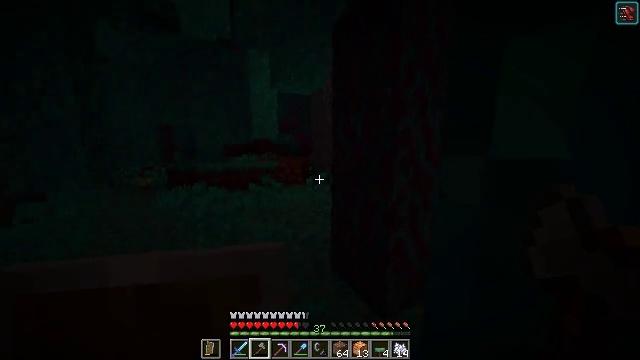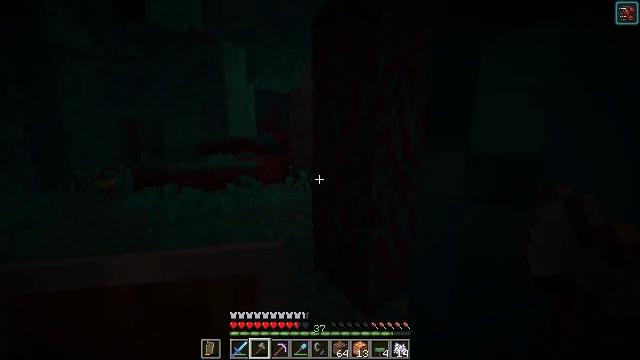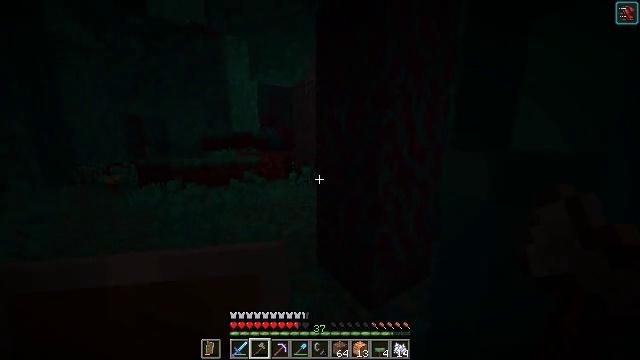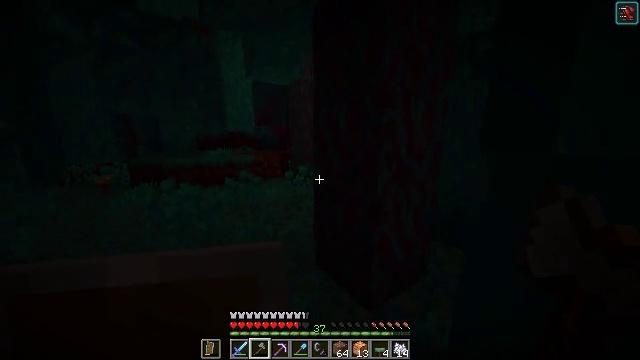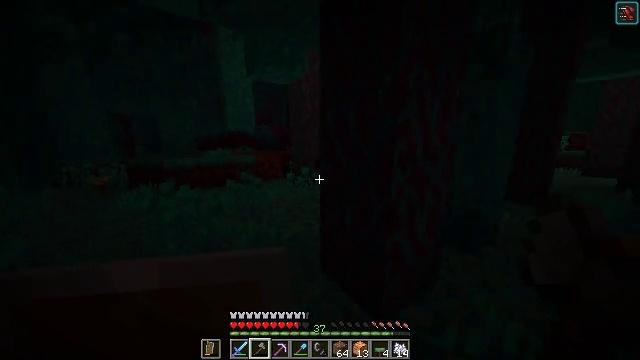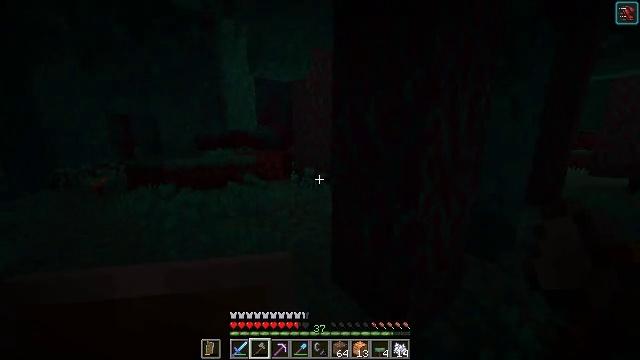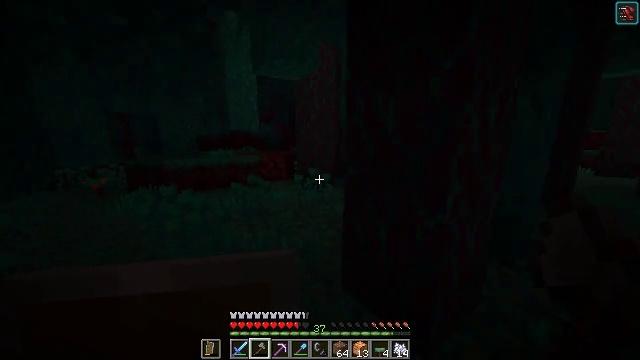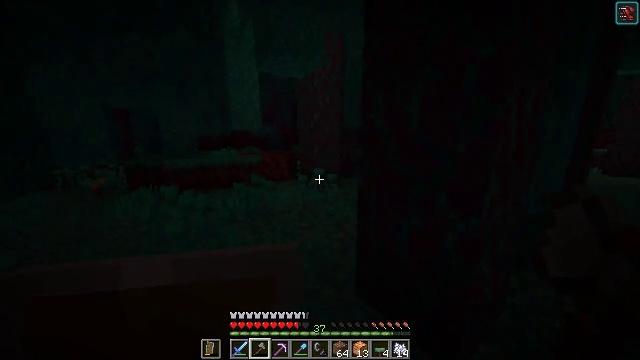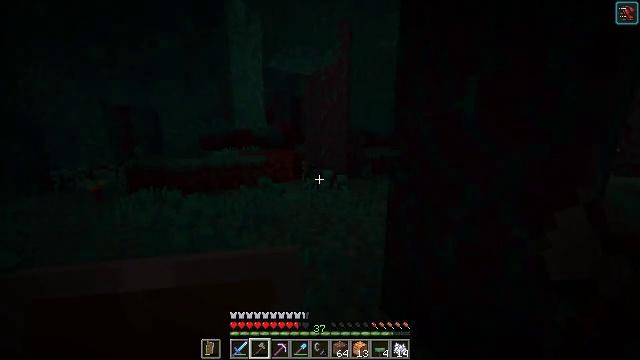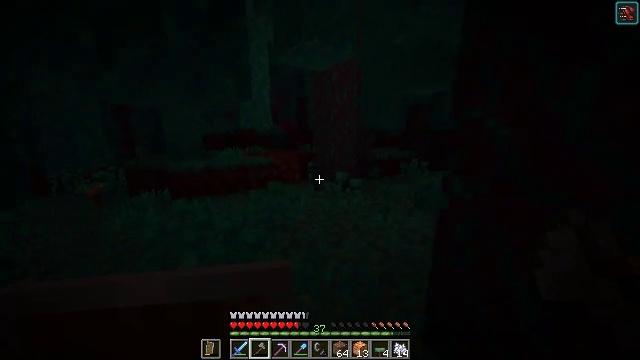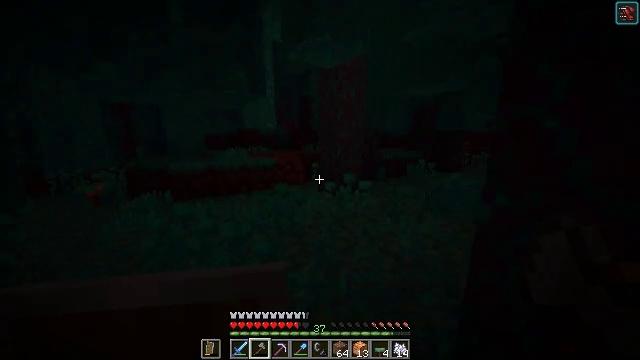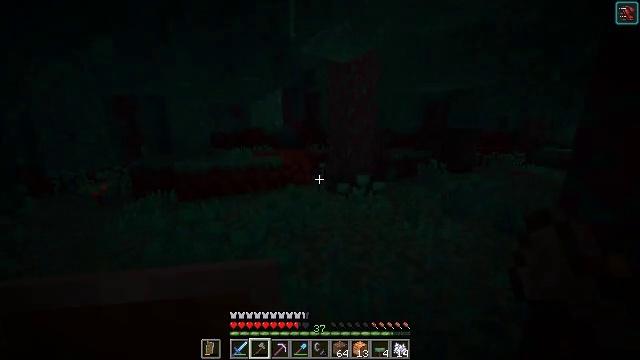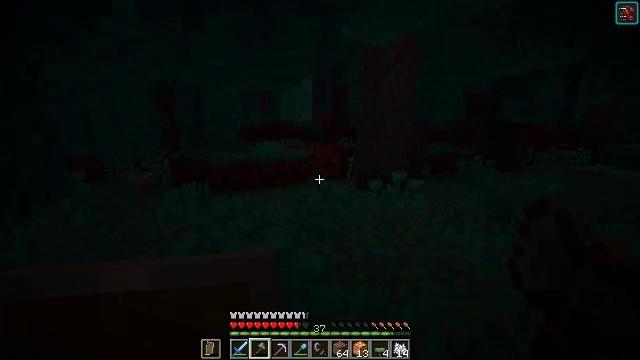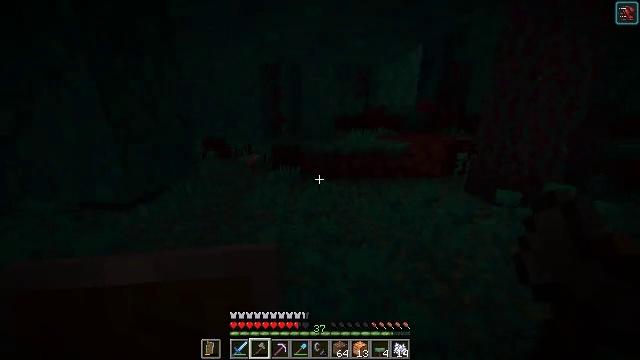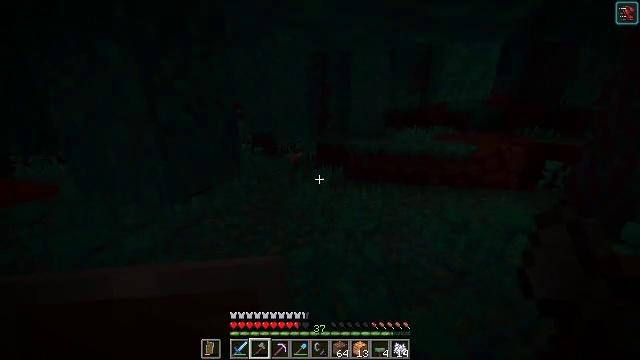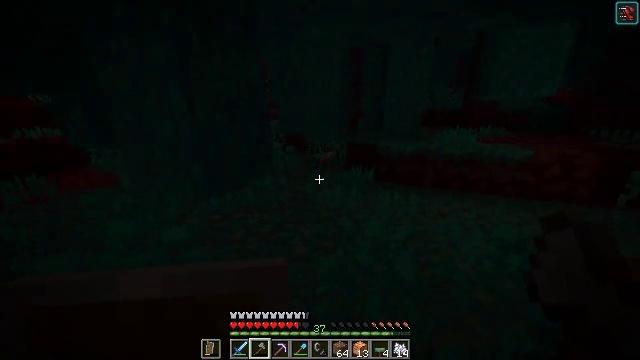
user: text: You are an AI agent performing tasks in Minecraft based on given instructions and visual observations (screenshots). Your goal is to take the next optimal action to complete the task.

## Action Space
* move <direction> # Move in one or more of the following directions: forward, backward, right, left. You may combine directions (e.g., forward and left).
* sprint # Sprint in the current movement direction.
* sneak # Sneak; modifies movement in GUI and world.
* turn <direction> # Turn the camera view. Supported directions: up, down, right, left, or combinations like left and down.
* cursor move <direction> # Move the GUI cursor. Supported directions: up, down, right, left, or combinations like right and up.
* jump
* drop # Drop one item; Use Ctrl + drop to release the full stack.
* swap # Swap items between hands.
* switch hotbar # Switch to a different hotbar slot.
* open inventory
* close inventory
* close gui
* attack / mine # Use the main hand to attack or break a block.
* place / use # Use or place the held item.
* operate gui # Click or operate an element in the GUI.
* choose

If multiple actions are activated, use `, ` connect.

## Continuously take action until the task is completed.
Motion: motion action
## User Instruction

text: Gather warped fungus in the Nether.
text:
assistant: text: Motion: move forward and move right, turn right
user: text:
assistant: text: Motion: move forward and move right, turn down
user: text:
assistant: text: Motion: move forward and move right, turn right
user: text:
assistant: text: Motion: move forward
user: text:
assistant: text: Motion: move forward
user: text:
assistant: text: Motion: move forward and move left
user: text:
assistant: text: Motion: move forward and move left
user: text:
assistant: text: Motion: move forward and move left
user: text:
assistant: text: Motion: move forward and move left
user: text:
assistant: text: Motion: move forward and move left
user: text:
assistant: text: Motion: move forward and move left
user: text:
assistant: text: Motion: move forward, turn left and down
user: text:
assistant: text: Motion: move forward, turn left and down
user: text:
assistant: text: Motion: move forward, turn left
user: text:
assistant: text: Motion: move forward, turn left
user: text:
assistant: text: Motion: move forward, turn left
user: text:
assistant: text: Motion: move forward
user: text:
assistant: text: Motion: move forward
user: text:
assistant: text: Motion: move forward
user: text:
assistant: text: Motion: move forward
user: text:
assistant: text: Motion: move forward
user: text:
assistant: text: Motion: move forward
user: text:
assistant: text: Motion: move forward
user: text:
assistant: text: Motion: move forward
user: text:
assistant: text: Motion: move forward
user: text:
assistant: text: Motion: move forward
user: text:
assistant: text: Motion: move forward
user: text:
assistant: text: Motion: turn down
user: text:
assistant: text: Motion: turn down
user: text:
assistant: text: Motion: turn right and down